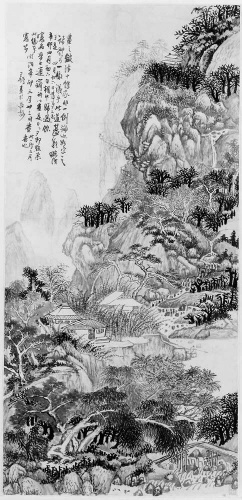
Title: 明/清  王鐸  山水圖  軸|Mountain Landscape
Artist: Wang Duo
Artist bio: Chinese, 1592–1652
Date: dated 1651
Object type: Hanging scroll
Classification: Paintings
Medium: Hanging scroll; ink on paper
Culture: China
Period: Qing dynasty (1644–1911)
Dimensions: 46 1/8 x 21 5/8 in. (117.2 x 54.9 cm)
Department: Asian Art
Credit line: Gift of Ernest Erickson Foundation, 1985
Accession year: 1985
Repository: Metropolitan Museum of Art, New York, NY
Tags: Mountains|Landscapes